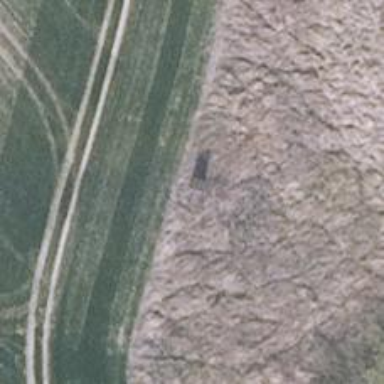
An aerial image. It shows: Hunting stand.